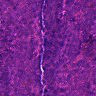
Metastatic tissue present: no